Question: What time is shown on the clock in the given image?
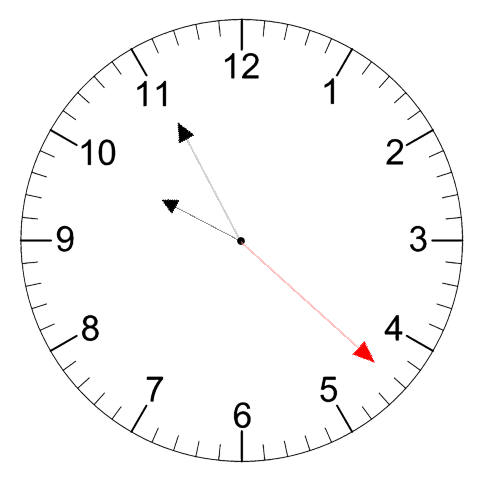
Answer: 09:55:22